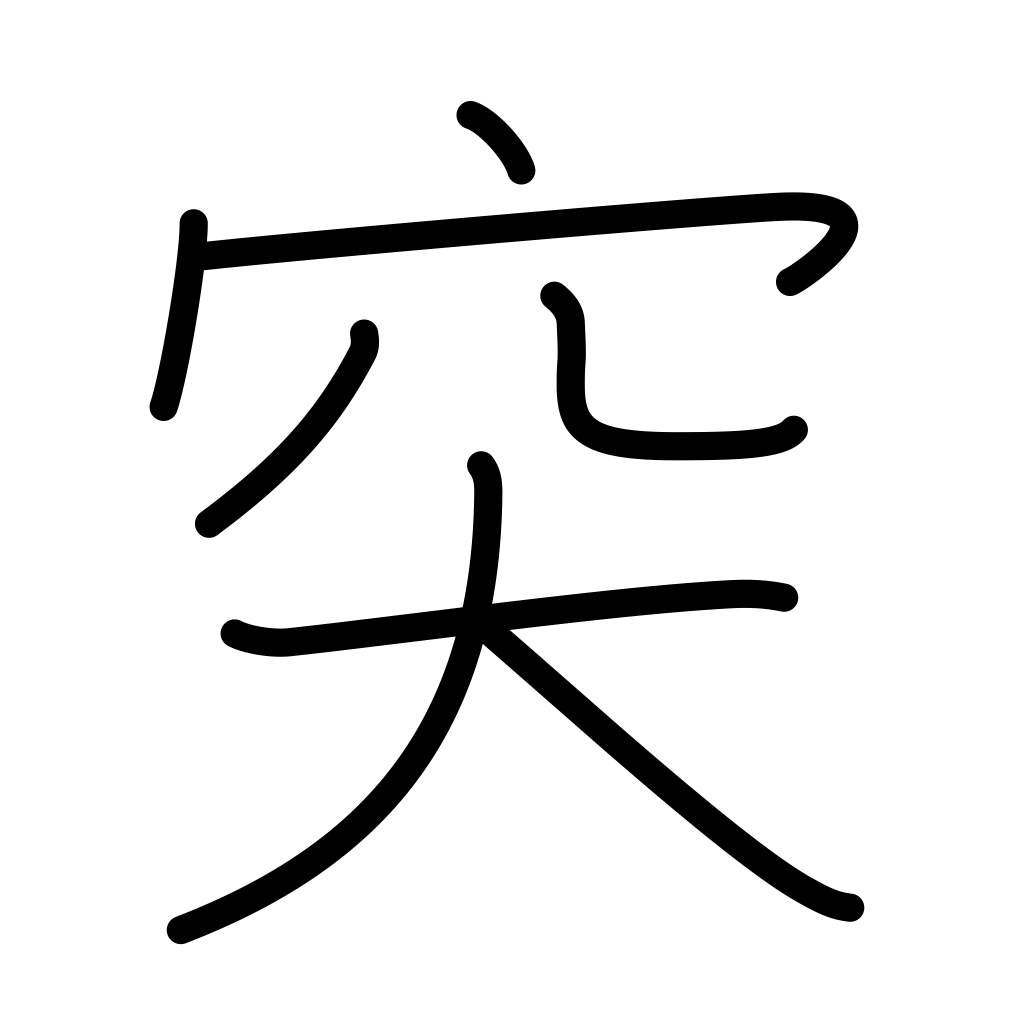
Meaning: stab, protruding, thrust, pierce, prick, collision, sudden